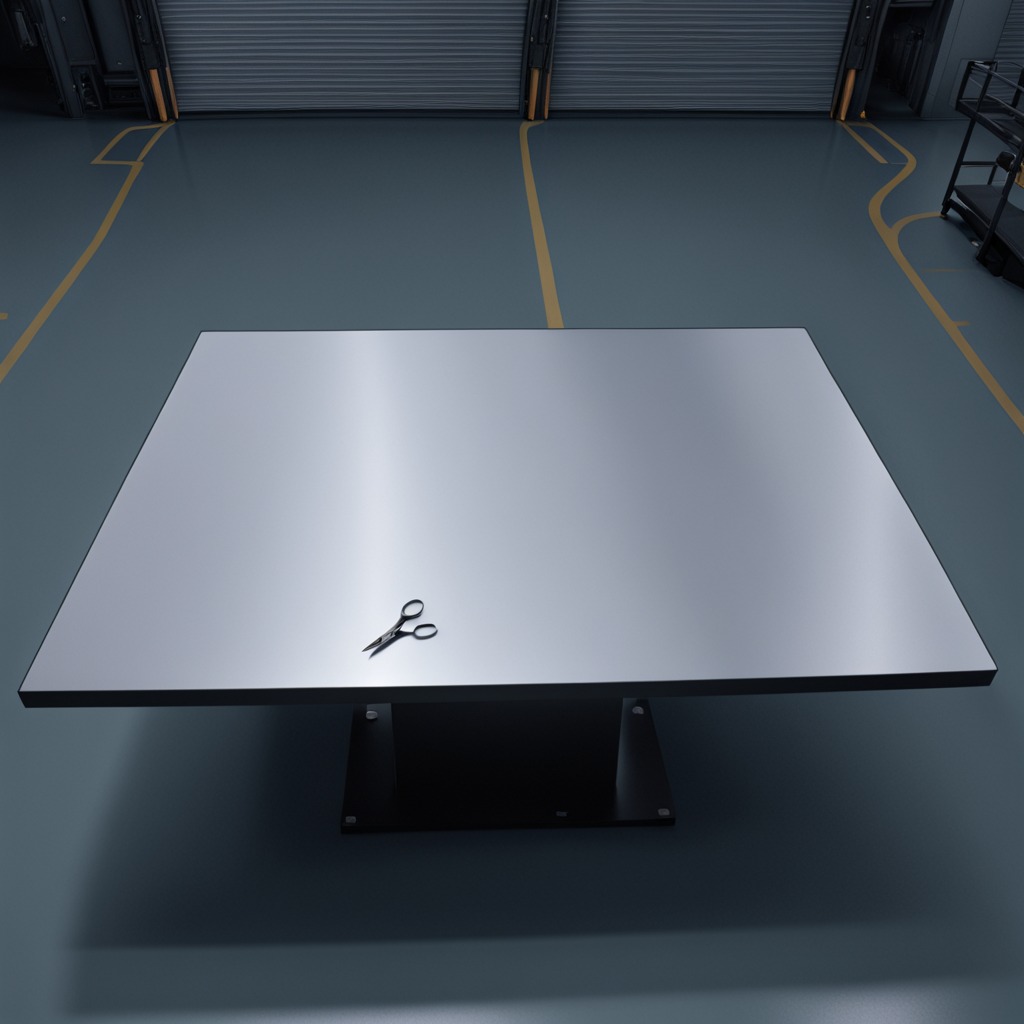
A scissor is lying on the tabletop.